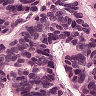
Metastatic tissue present: yes